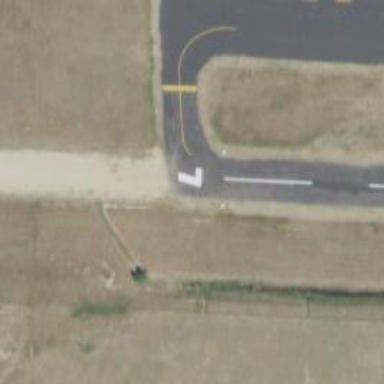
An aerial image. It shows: Runway surface made of asphalt at airport.